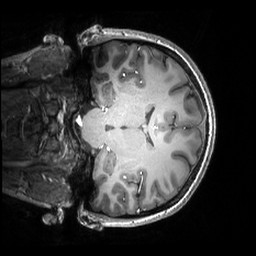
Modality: T1w
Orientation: coronal
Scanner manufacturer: philips
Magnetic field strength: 7 T
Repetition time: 0.008 s
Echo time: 0.001974 s